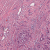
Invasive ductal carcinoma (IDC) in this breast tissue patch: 1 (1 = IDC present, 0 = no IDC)